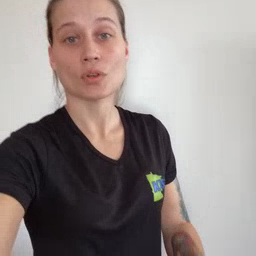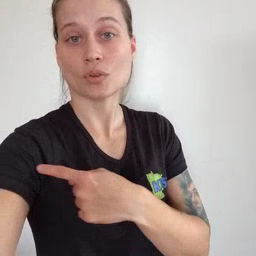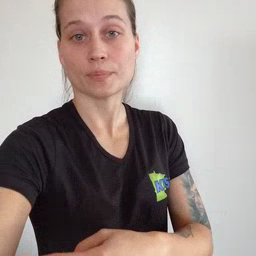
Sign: arm